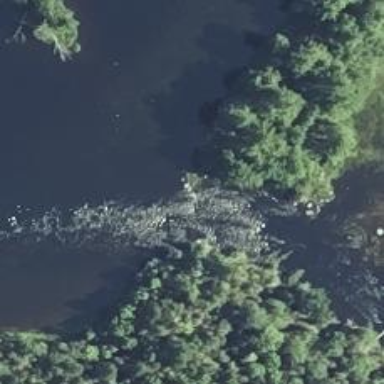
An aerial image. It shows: Scene featuring rapids in waterway.